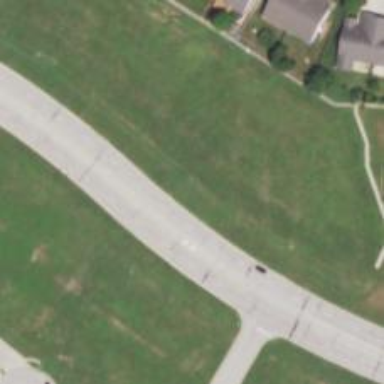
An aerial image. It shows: Road with left marking.